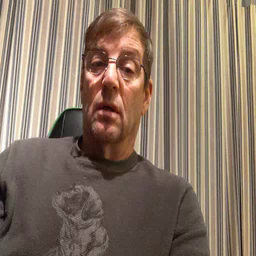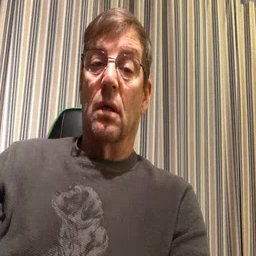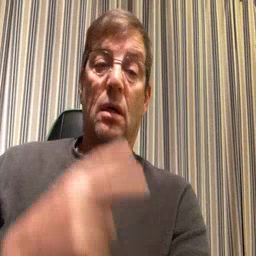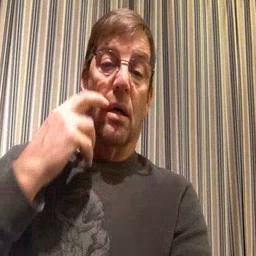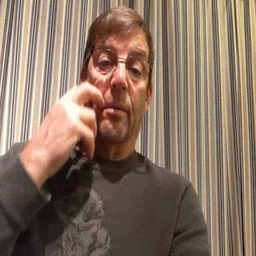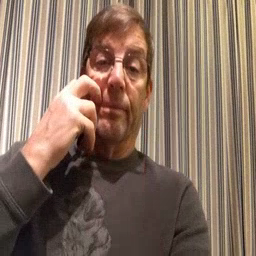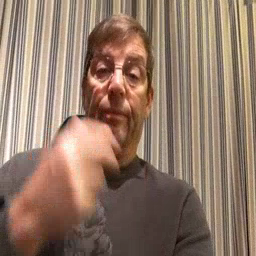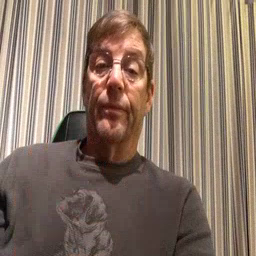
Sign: gum